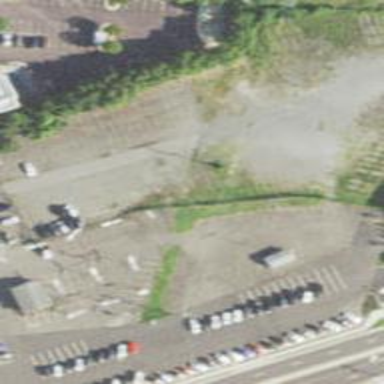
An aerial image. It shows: Retail area with car shop.